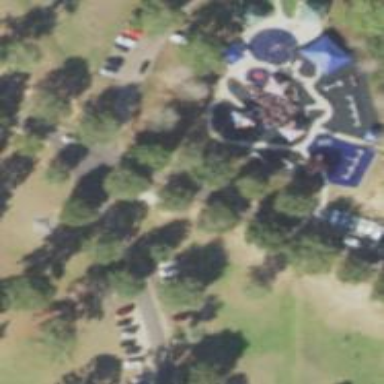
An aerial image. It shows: Disc golf tee area.